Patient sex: F
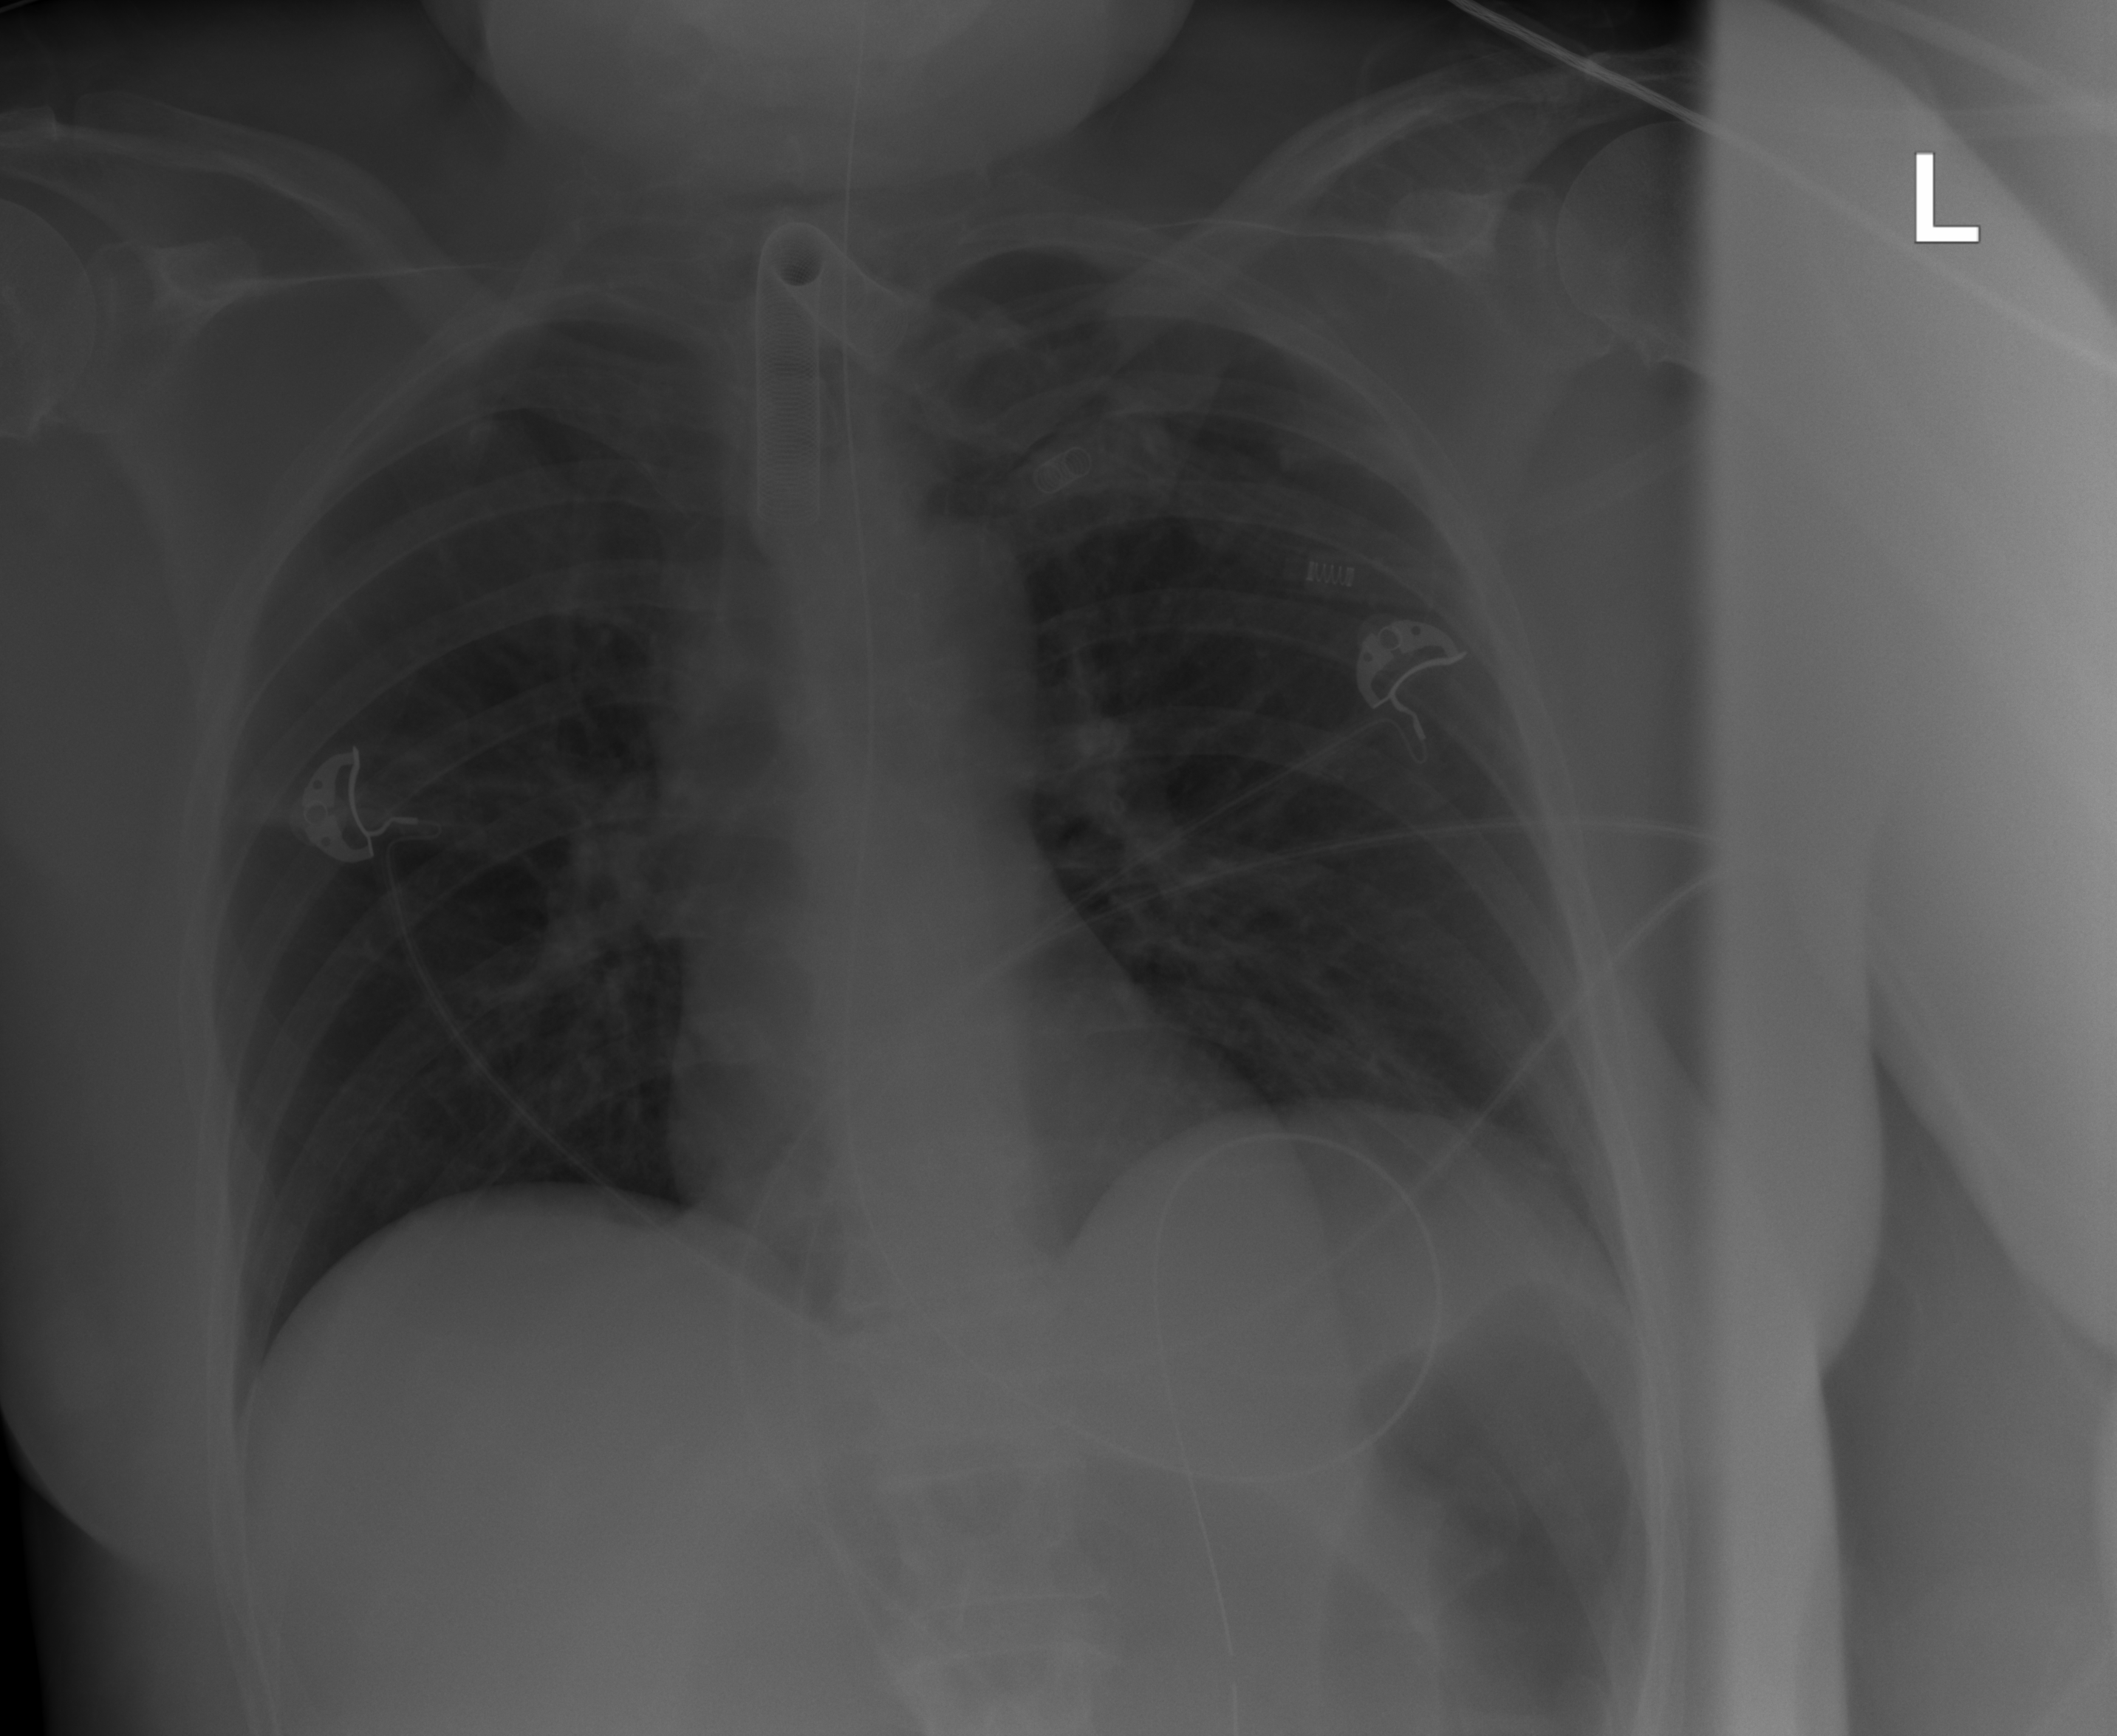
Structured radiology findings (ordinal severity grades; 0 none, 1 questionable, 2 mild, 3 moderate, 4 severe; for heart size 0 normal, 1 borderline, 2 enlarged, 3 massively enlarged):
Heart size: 0
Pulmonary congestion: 0
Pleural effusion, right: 0
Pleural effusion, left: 0
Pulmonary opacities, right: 0
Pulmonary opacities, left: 0
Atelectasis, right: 2
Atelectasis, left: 2